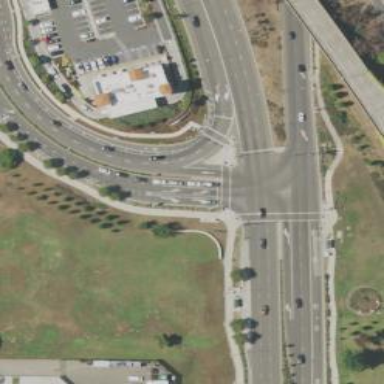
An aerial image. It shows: Tertiary link road.